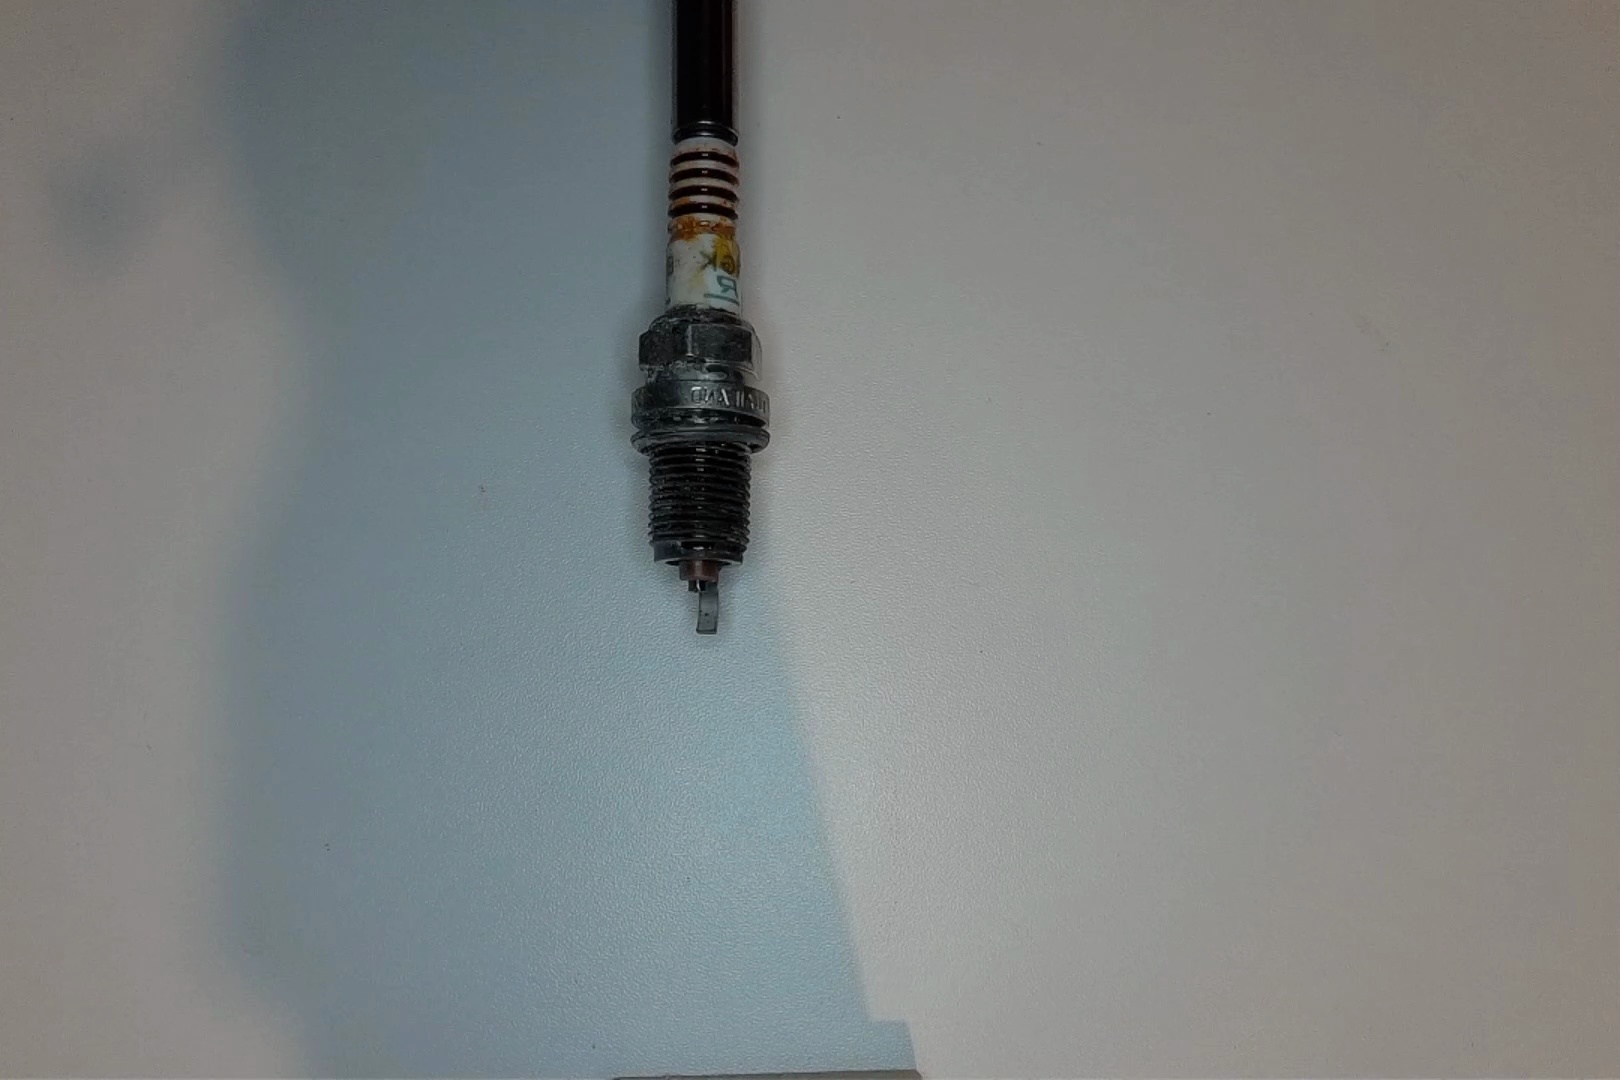
Label: anomaly